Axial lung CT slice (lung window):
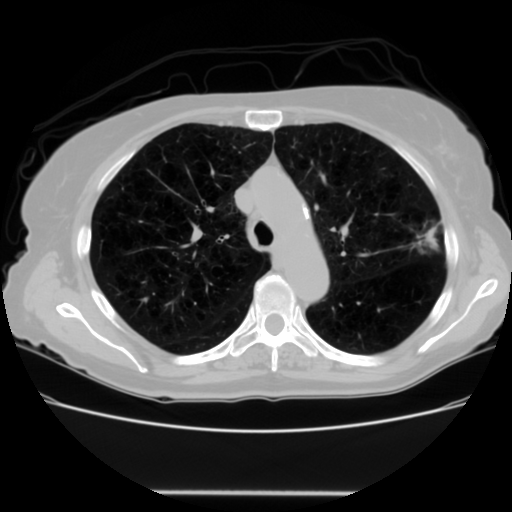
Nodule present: no